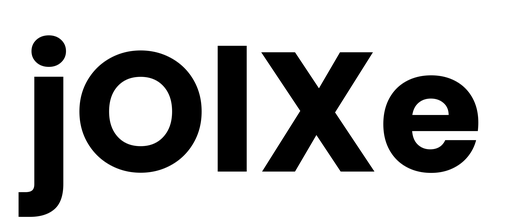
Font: Poppins-Bold